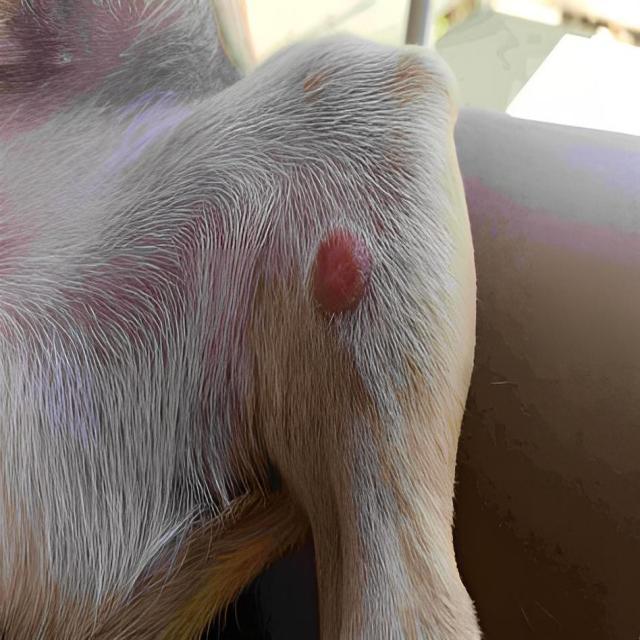
Canine dermatitis — inflammation of the skin presenting with erythema, pruritus, papules, and excoriation. May be allergic, contact, or atopic in origin.